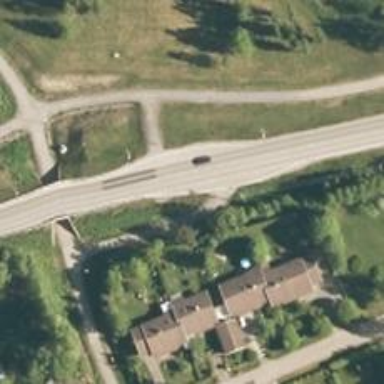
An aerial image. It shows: Asphalt cycleway.